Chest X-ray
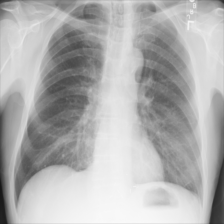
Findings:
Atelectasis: negative
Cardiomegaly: negative
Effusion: negative
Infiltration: negative
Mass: negative
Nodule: negative
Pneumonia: negative
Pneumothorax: negative
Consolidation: negative
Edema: negative
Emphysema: negative
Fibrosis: negative
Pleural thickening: negative
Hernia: negative